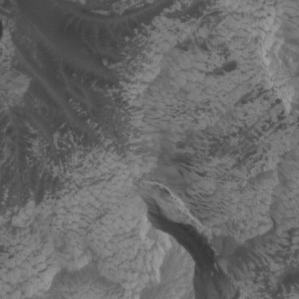
Label: non_frost